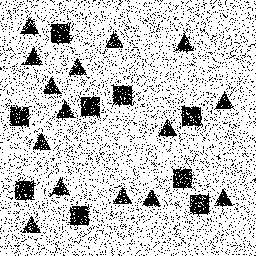
Squares: 9
Triangles: 15
Stars: 0
Total shapes: 24